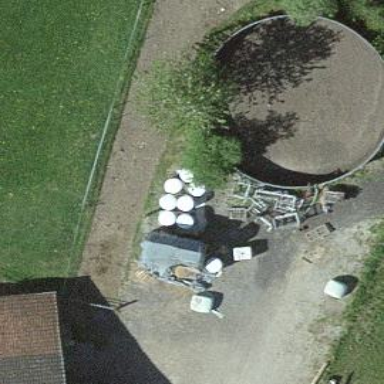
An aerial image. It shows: Storage tank building.